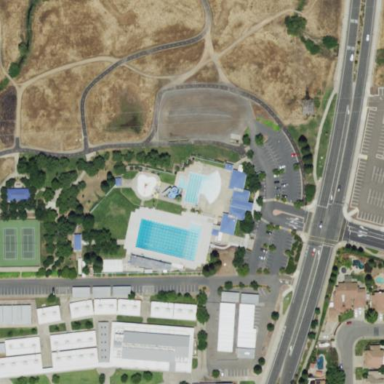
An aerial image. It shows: Sports centre dedicated to swimming activities.